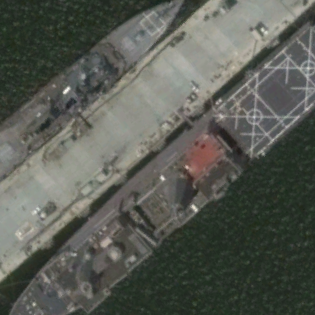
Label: combat